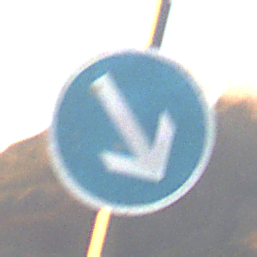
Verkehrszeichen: VorgeschriebeneVorbeifahrtRechts
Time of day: SunriseSunset
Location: Outdoor (RoadRail)
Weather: PartlyCloudy
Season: NotSpecified
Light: Natural